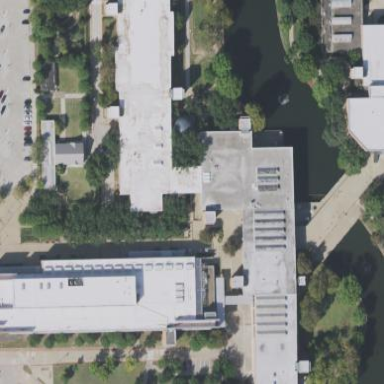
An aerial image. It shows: College building.